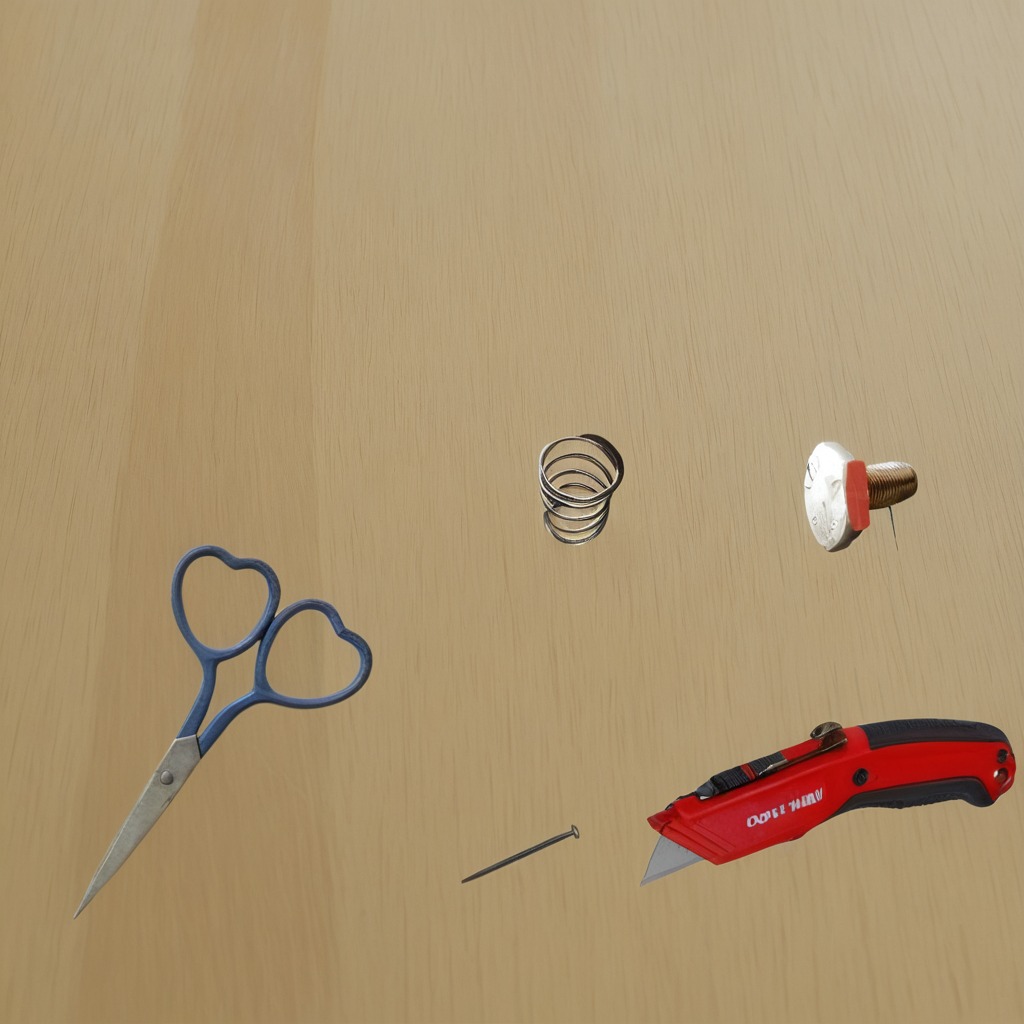
A utility knife, a metal machine screw, an iron nail, a coiled metal spring, and a pair of scissors are lying on the plywood surface.